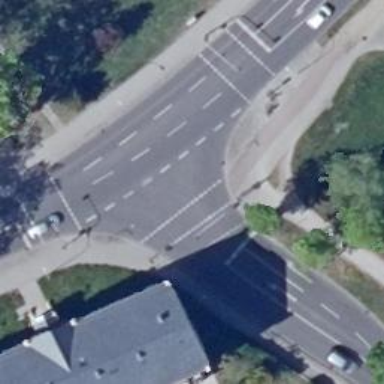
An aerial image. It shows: Road with traffic signals.